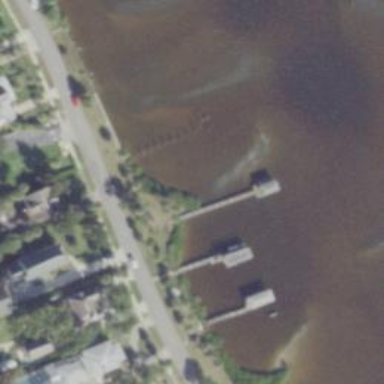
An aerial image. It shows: Man-made pier.